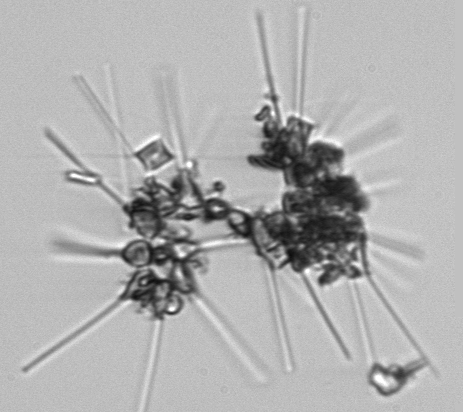
Label: Asterionellopsis_glacialis